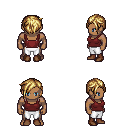
a pixel art fantasy rpg character, male body template, human, dark skin, maroon pirate shirt, white pants, blonde pixie cut hairstyle, brown shoes, four views (front, back, left, right), 2x2 character sprite sheet, small pixel art, hard edges, no anti-aliasing